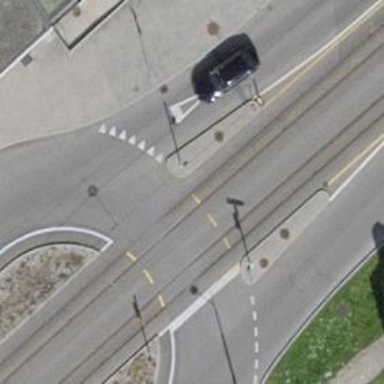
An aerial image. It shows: Road with traffic signals.